Question: I am using highcharts/highstocks 3.0.7 on a series with around 1000 points.
When I hover the point that I want to select, it gets bigger, but when I click it, another one, very near in x-dimension, is selected and marked. See figure.

This problem occurs even though I zoom the series with a high zooming factor.
Is there a workaround ?
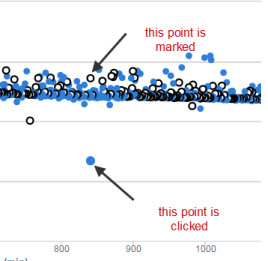
Answer: Answering my own question.
The problem does not lie in Highcharts/Highstocks, but rather on the data submitted to Highcharts. It happens because of rounding in CSV files converted from Excel. Different time points in the original Excel file that I process have exactly the same value in the converted CSV file.
I don't know the internals of Highcharts/Highstocks but, apparently, point selection on curves is based solely on the x-value, hence the problem.
I solved the problem by processing, not the data converted to CSV format, but the original data in Excel file.